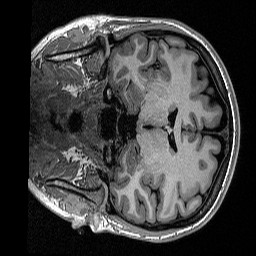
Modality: T1w
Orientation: coronal
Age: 19
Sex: female
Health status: healthy
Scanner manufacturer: siemens
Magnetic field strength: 1.5 T
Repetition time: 2.73 s
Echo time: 0.00357 s